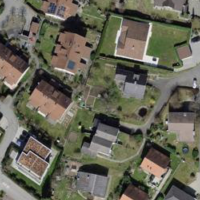
EUNIS habitat code: 55
Species observed at this site:
Omphalodes verna